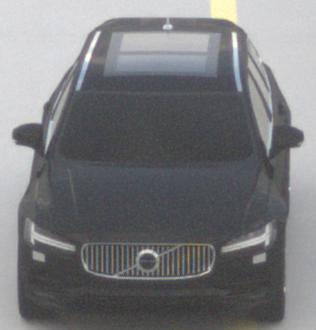
Make: Volvo
Model: V90
Detailed model: -
Model produced from: 2016
Model produced until: 2020
Doors: 5
Color: black
Road condition: dry road
Daytime: midday
Contrast: low contrast